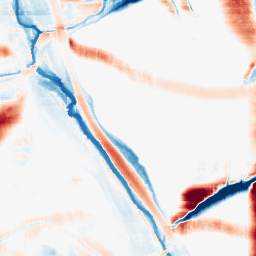
Category: morphological
Decomposition family: morphological_rect
Decomposition parameters: operation: average
width: 50
height: 20
Upsampling method: quintic
Upsampling parameters: scale: 4
Upsampling scale: 4